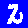
Digit: 2